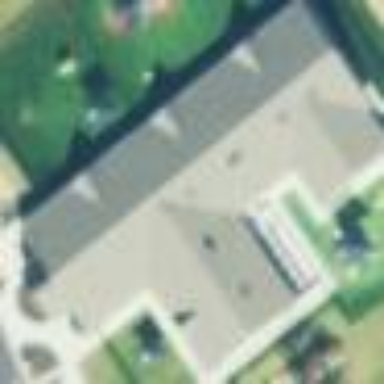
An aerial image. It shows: Kindergarten building.